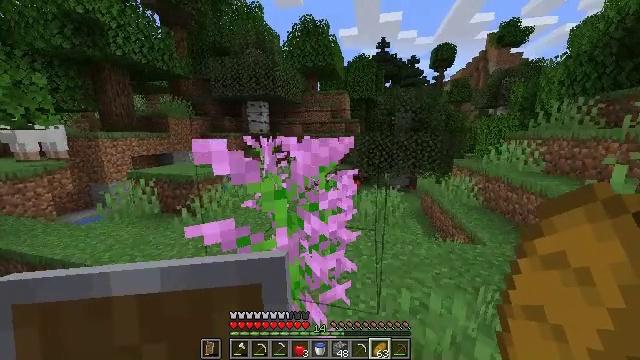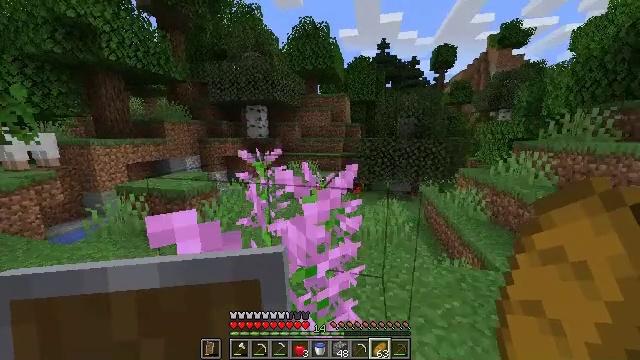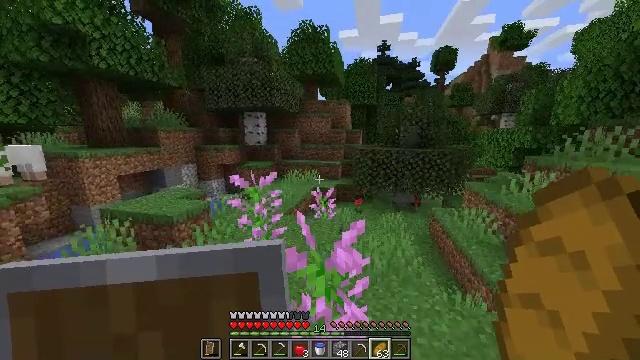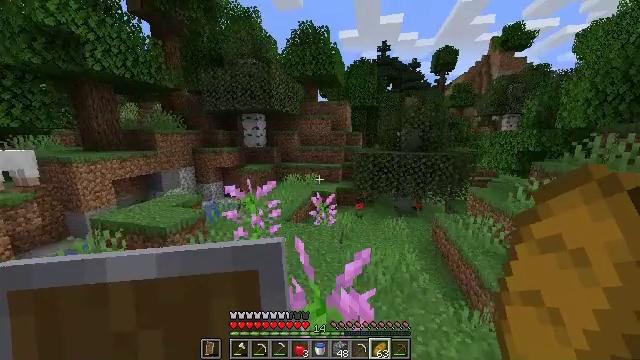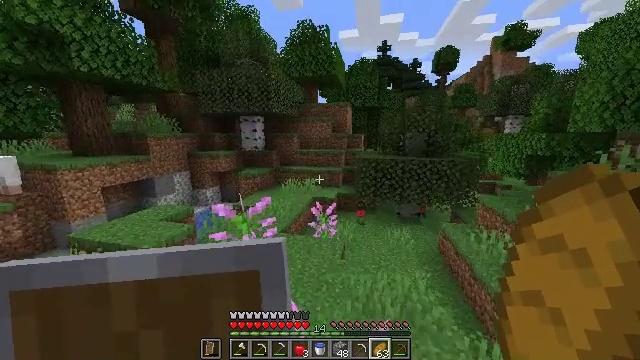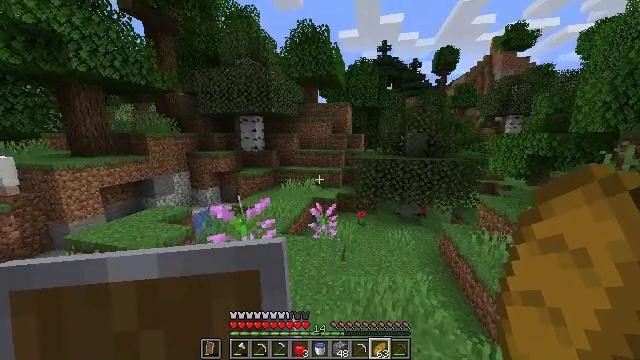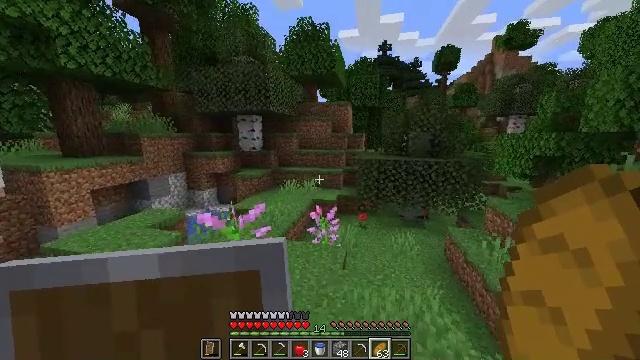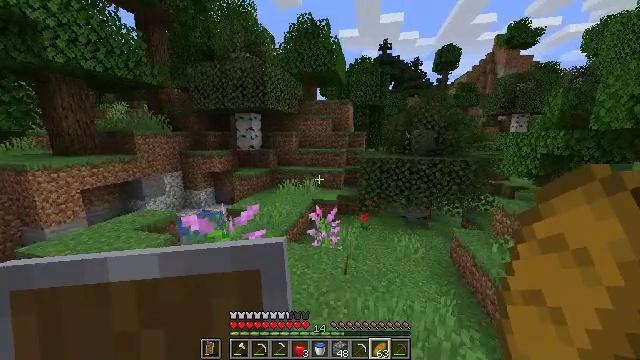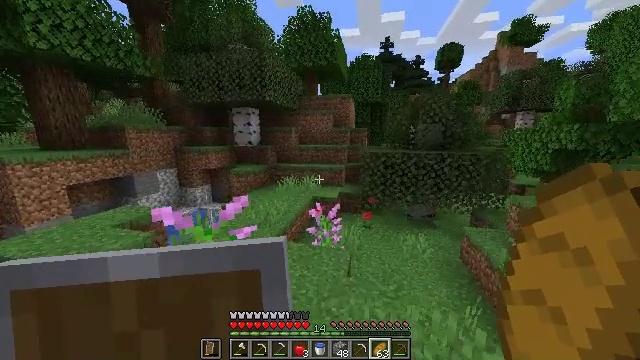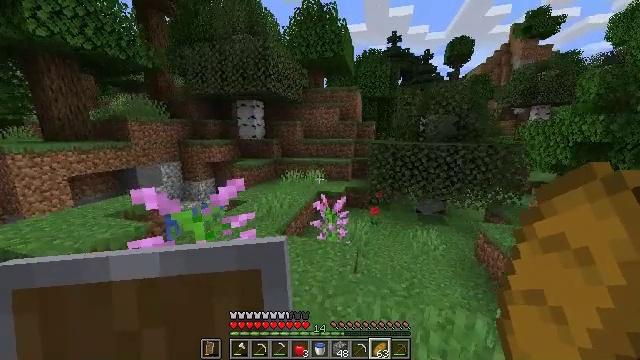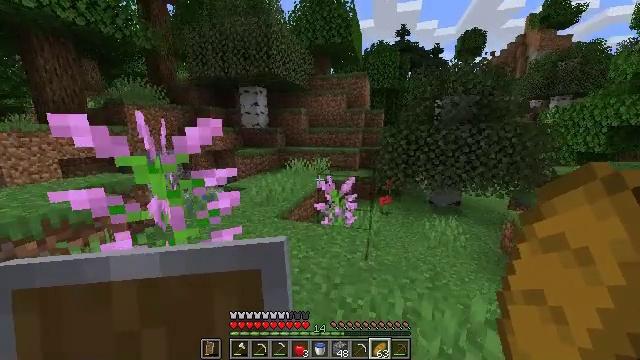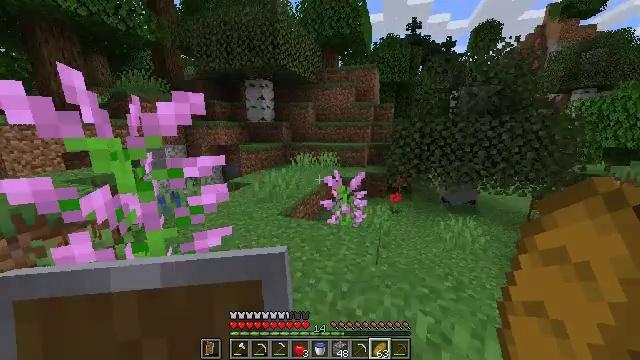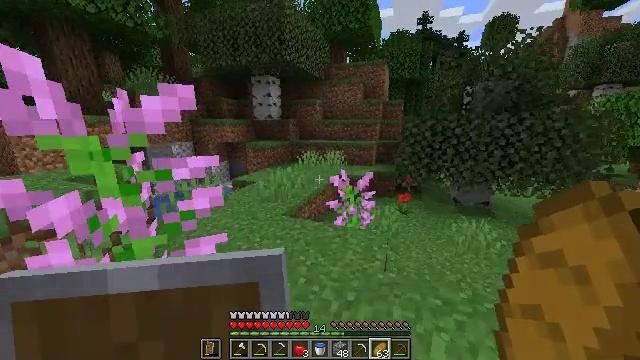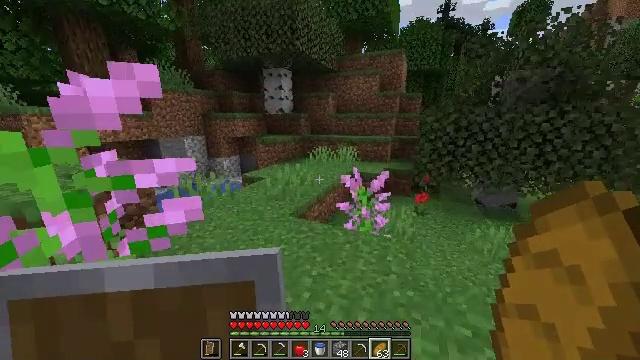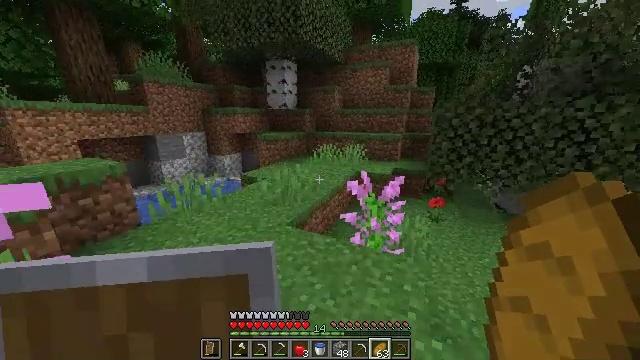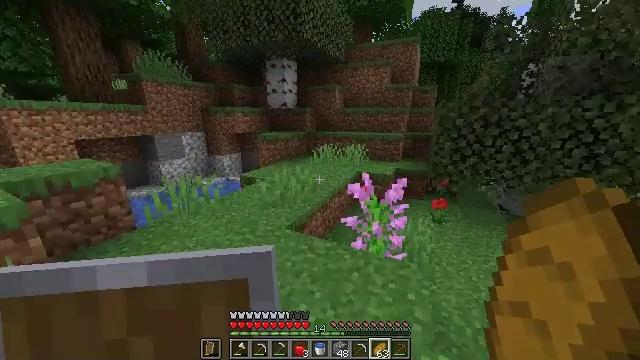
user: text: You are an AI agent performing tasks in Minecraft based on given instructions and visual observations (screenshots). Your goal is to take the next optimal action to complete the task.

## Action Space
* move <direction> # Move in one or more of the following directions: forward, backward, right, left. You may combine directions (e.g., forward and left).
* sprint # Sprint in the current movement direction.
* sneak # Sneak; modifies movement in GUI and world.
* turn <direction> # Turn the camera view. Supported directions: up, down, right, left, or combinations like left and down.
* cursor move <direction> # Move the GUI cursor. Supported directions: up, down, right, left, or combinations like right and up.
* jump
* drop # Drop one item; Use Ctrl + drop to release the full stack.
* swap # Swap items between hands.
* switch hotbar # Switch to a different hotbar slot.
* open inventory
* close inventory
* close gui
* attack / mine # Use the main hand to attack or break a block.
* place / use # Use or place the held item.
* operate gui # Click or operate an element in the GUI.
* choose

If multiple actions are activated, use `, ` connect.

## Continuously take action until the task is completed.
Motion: motion action
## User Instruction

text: Collect a hay block for crafting.
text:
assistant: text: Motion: move forward, sprint, jump
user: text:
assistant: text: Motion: move forward, sprint, jump
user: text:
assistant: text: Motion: move forward, sprint, jump
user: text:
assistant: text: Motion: move forward, sprint, jump
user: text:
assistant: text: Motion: move forward, sprint, jump
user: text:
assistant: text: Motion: move forward, sprint, jump
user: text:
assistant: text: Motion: move forward, sprint, jump
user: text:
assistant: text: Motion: move forward, sprint, jump
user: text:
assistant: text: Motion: move forward, sprint, turn left, jump
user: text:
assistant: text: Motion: move forward, sprint, turn left, jump
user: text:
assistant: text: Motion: move forward, sprint, turn left
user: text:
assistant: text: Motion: move forward, sprint, turn left
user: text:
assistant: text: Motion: move forward, sprint, turn left and down
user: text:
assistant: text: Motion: move forward, sprint, turn left
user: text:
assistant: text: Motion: move forward, sprint
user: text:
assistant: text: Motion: move forward, sprint
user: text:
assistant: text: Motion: move forward, sprint, jump
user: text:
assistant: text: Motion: move forward, sprint, jump
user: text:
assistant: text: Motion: move forward, sprint, jump
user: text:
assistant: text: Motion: move forward, sprint, jump
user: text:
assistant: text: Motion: move forward, sprint, jump
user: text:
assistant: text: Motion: move forward, sprint, turn right, jump
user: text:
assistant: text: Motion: move forward, sprint, turn right, jump
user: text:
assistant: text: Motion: move forward, sprint, turn right, jump
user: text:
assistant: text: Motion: move forward, sprint, turn right, jump
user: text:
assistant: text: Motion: move forward, sprint, turn right, jump
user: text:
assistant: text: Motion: move forward, sprint, turn right, jump
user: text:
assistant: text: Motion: move forward, sprint, turn right, jump
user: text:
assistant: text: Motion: move forward, sprint, turn right, jump
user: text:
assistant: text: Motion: move forward, sprint, turn right, jump